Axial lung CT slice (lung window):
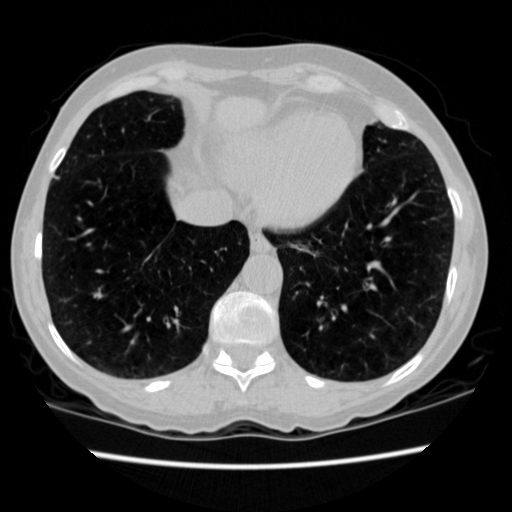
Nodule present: no